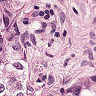
Metastatic tissue present: yes